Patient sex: F
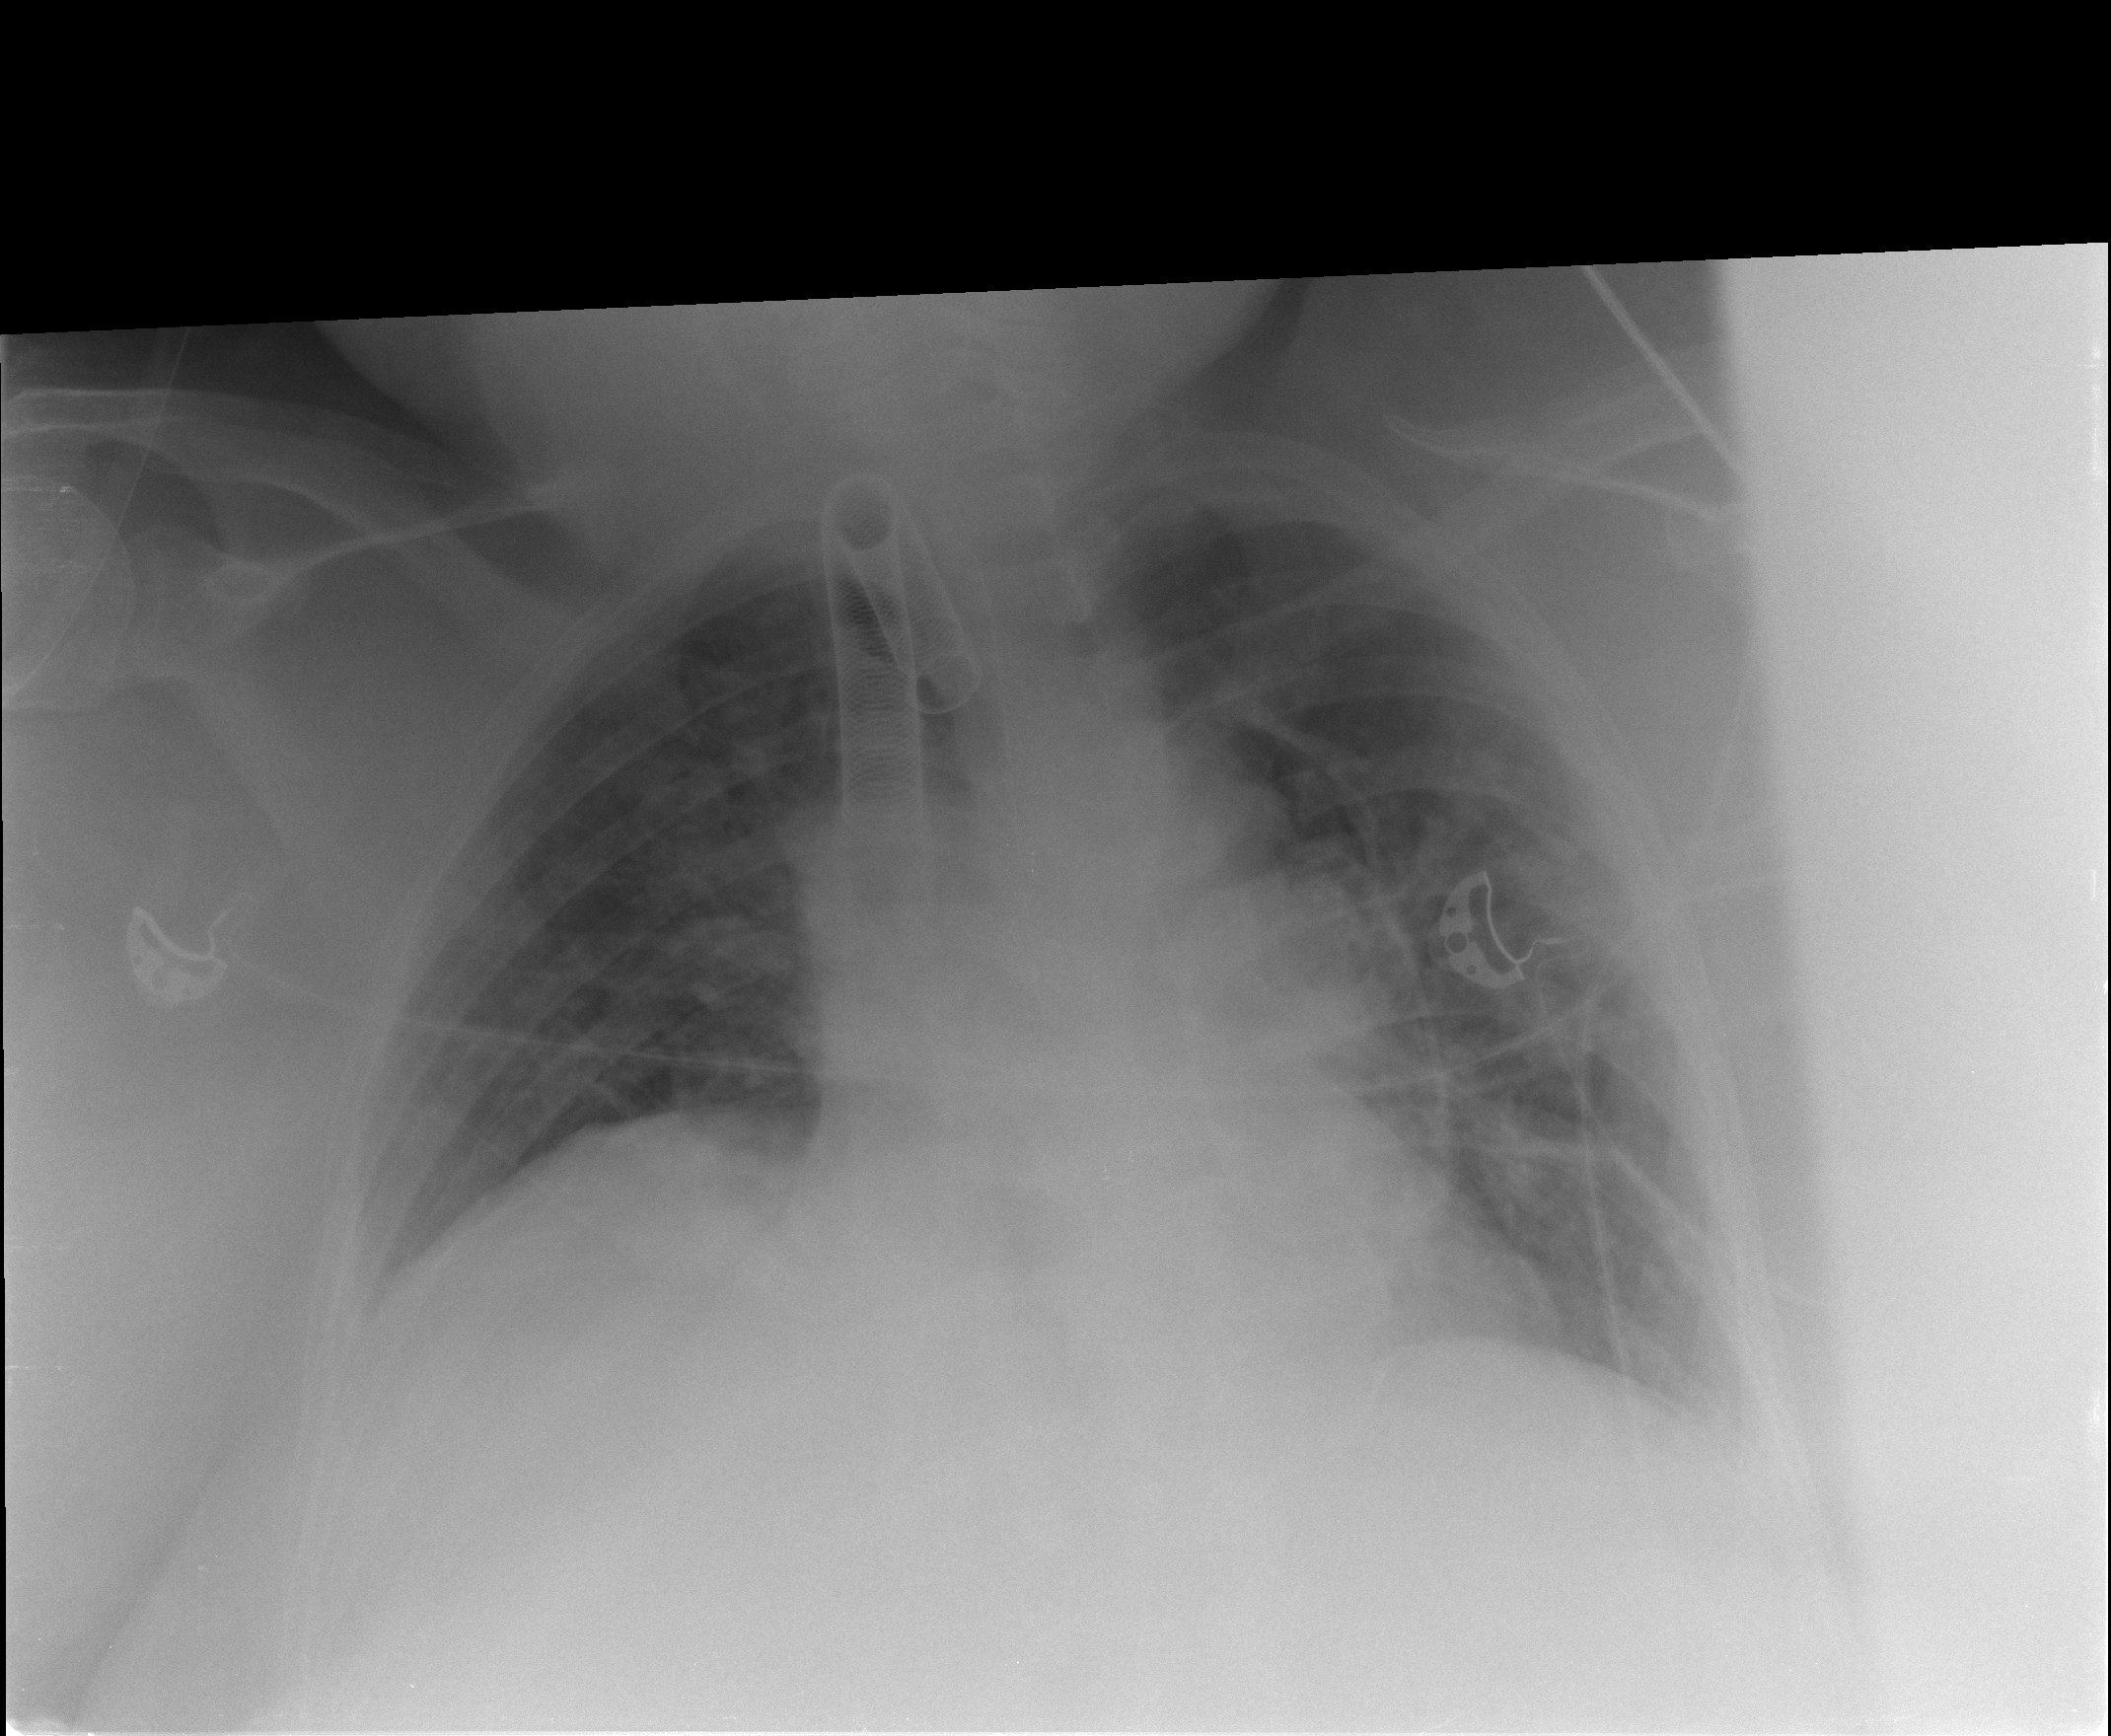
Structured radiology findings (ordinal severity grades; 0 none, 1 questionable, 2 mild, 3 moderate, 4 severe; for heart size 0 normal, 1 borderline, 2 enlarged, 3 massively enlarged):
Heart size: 2
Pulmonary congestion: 2
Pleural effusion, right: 0
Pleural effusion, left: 2
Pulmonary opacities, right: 2
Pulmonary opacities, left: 1
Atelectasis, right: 2
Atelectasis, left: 2